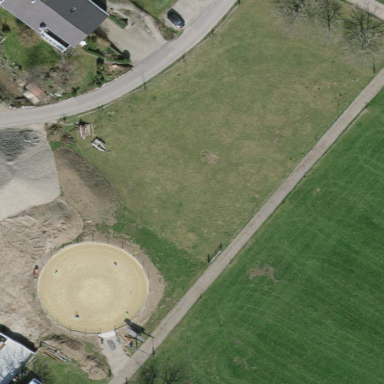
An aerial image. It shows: Equestrian pitch for leisure land sports.